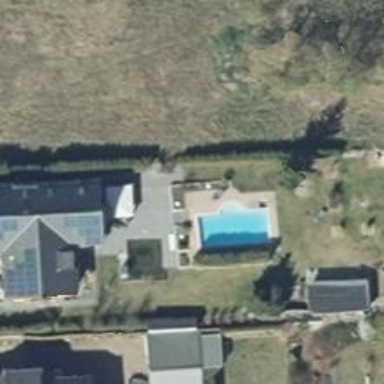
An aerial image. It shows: Swimming pool located in leisure land.